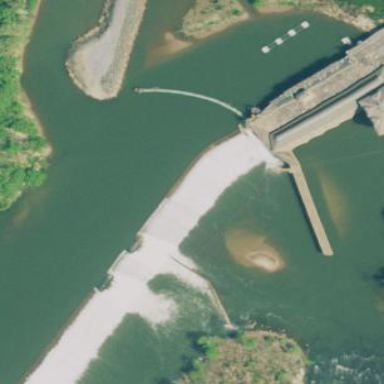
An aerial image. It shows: Dam across waterway.